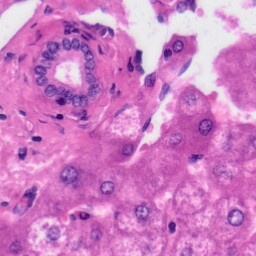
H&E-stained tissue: Liver